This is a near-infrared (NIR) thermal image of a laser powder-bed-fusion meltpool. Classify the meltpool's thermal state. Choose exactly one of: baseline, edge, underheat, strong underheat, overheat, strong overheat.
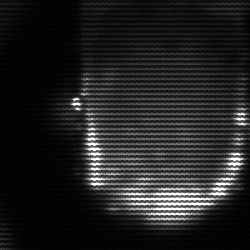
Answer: baseline